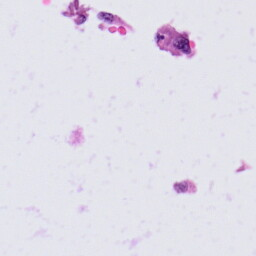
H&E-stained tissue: Skin